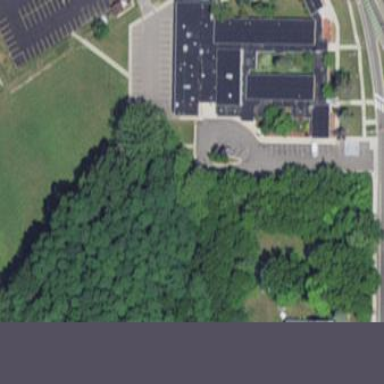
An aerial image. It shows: School.